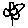
Label: flower